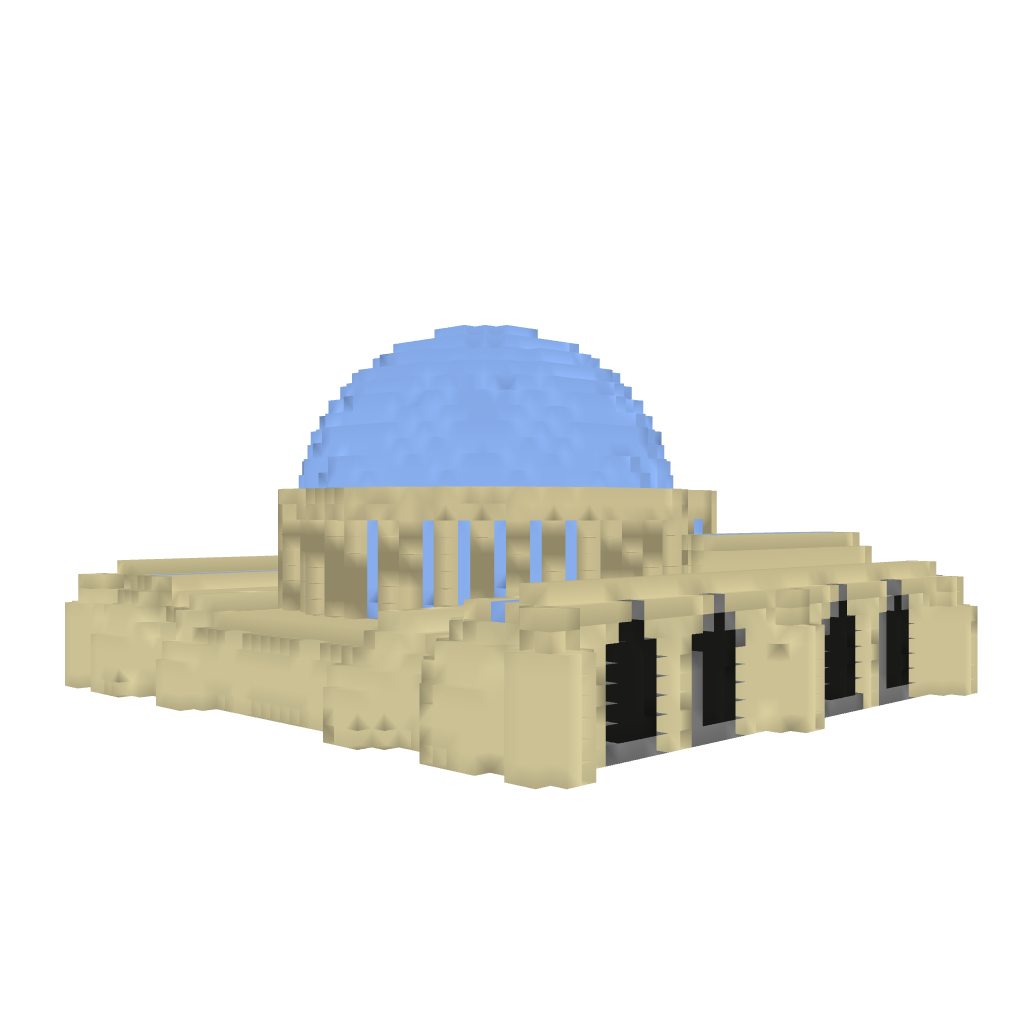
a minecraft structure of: Sand/Ice Palace